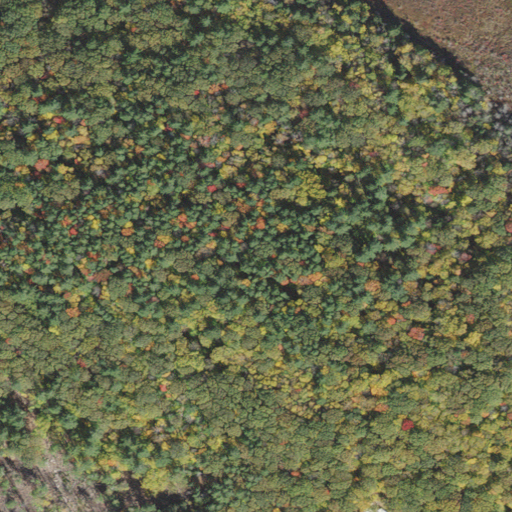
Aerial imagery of mountain in New Hampshire named Duke Hill containing mixed forest, deciduous forest, evergreen forest, woody wetlands, and grassland